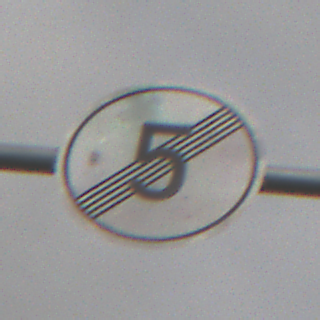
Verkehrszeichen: EndeGeschwindigkeit5
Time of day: MorningAfternoon
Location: Outdoor (Suburban)
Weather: Overcast
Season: NotSpecified
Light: Natural